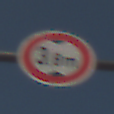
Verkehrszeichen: TatsaechlicheHoehe
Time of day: MorningAfternoon
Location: Outdoor (Suburban)
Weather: Clear
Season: NotSpecified
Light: Natural